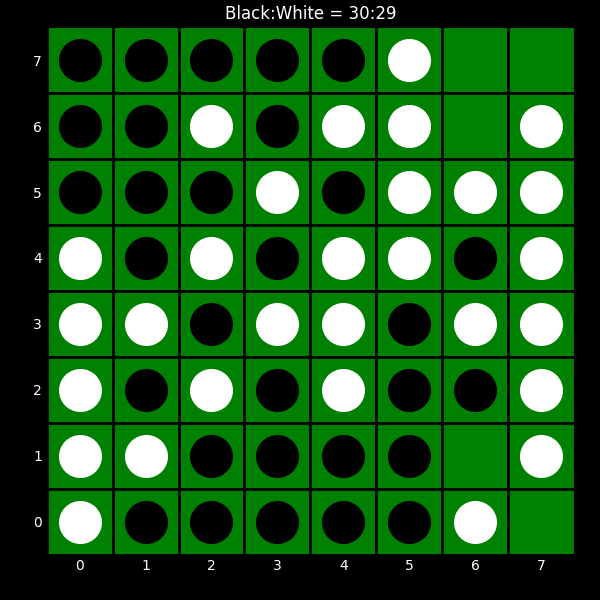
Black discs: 30
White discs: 29